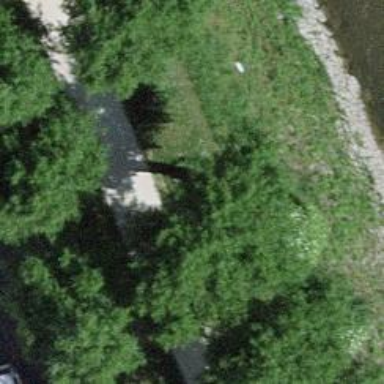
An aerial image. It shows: Brown bench in the vicinity.